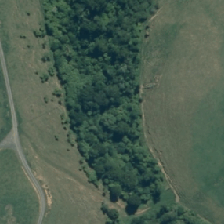
Land cover: indigenous_forest